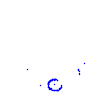
Particle: proton